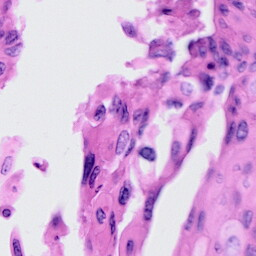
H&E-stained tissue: Cervix